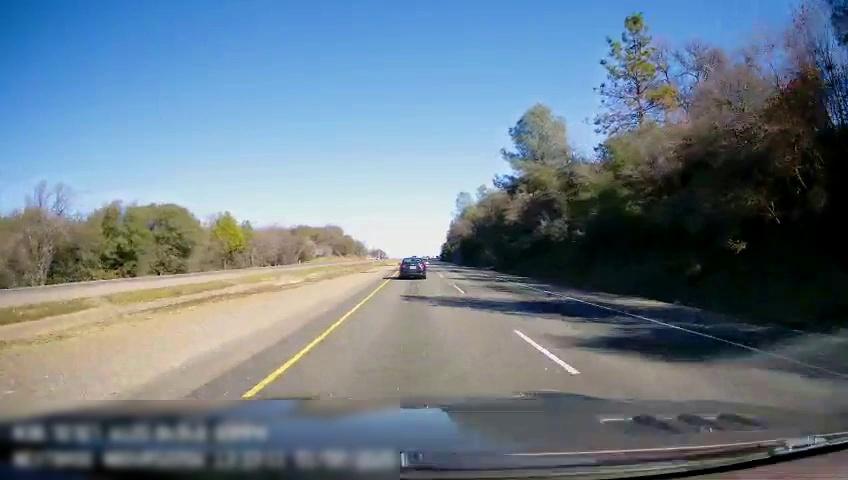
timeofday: Day
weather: Sunny
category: Drivable Space
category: Drivable Space
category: Vehicles | Car
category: Lanes | Current Lane
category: Lanes | Current Lane
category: Lanes | Alternate Lane